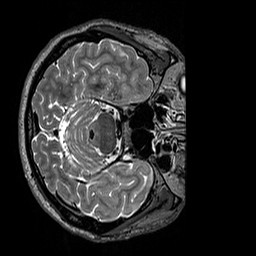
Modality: T2w
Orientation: axial
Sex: male
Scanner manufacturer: siemens
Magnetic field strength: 3 T
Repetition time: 3.2 s
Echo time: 0.409 s